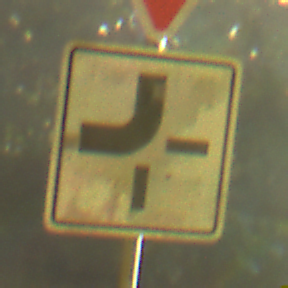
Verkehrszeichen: VerlaufVorfahrtsstrasse2
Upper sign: VorfahrtGewaehren
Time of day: SunriseSunset
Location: Outdoor (Nature)
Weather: PartlyCloudy
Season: NotSpecified
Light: Natural